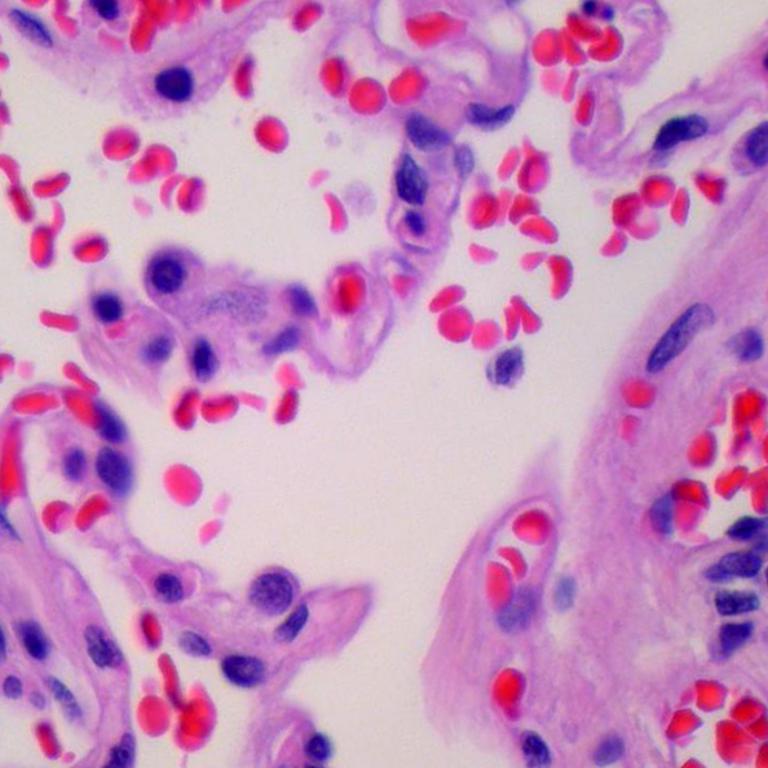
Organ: lung
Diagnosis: benign